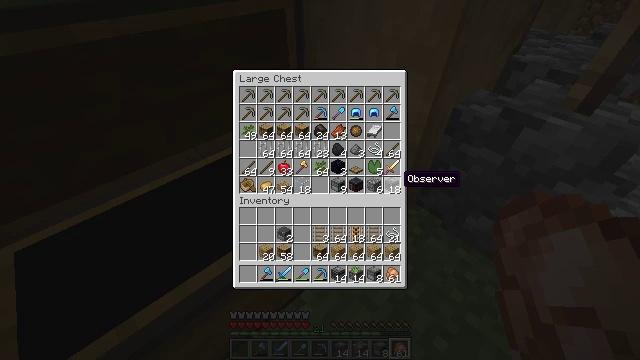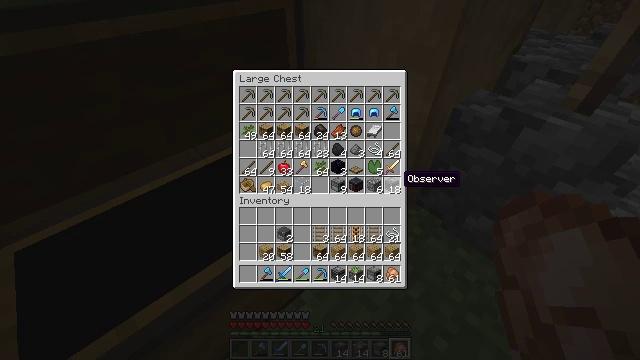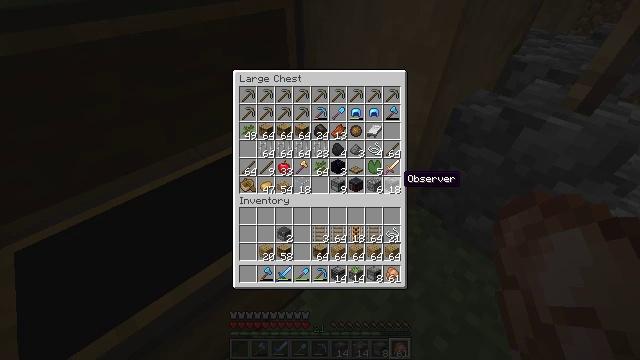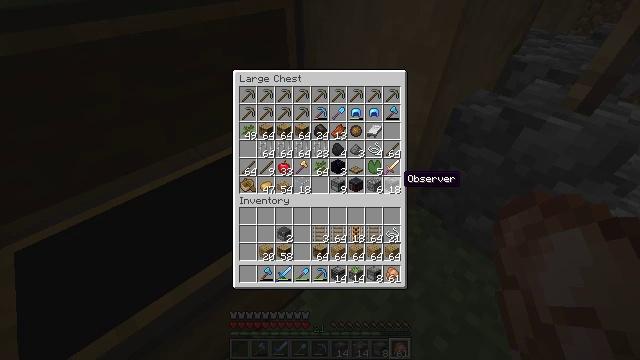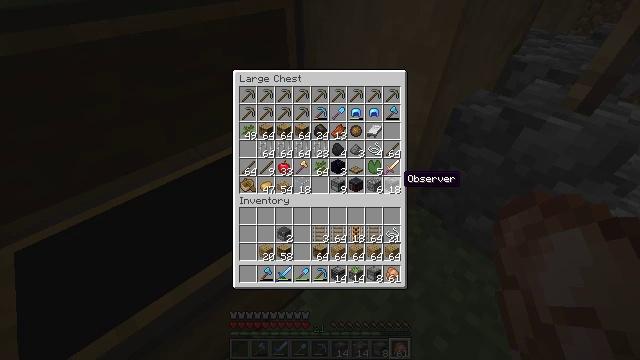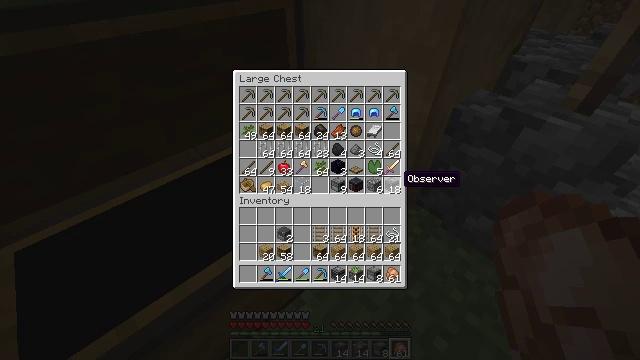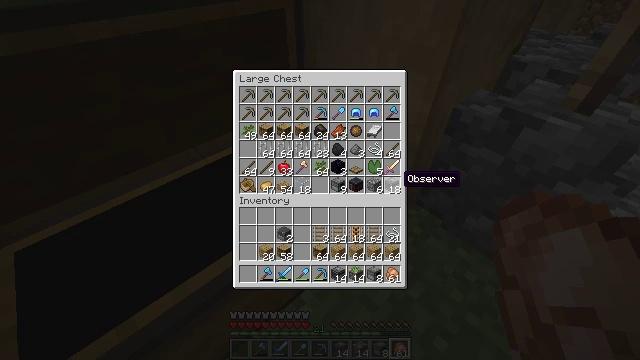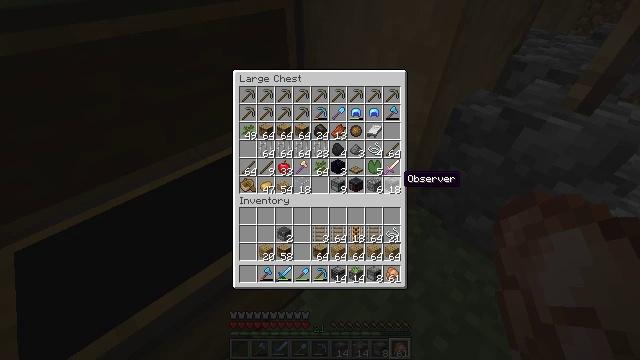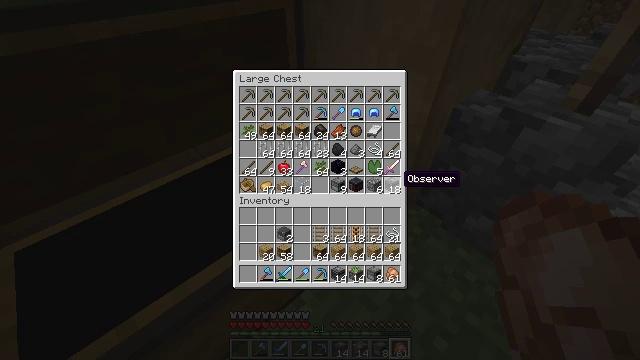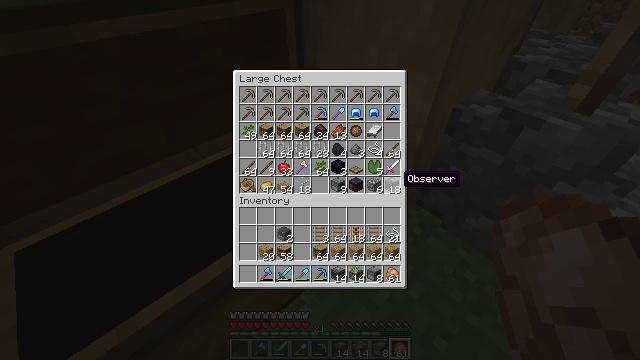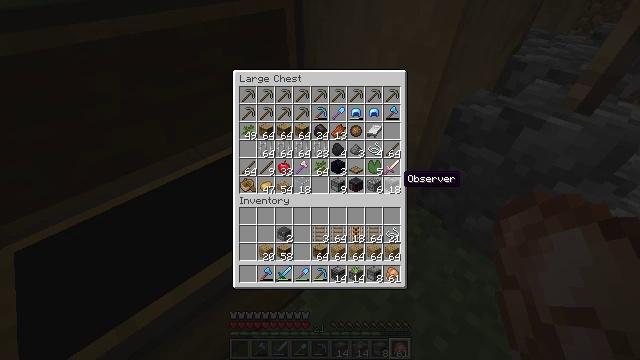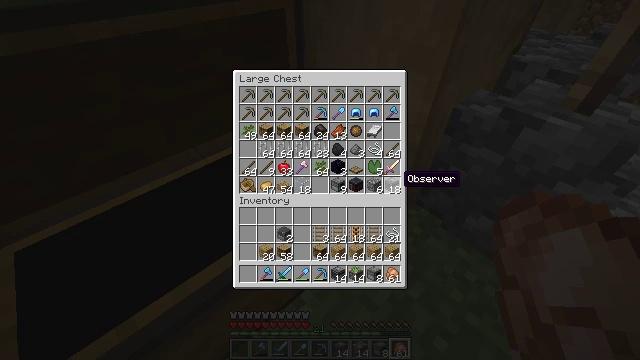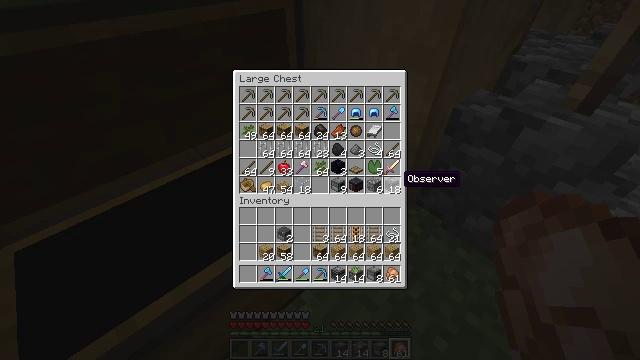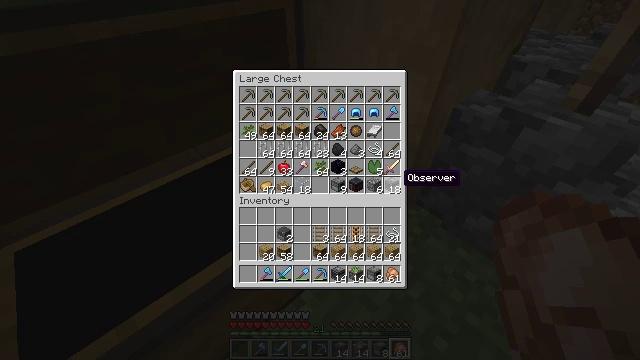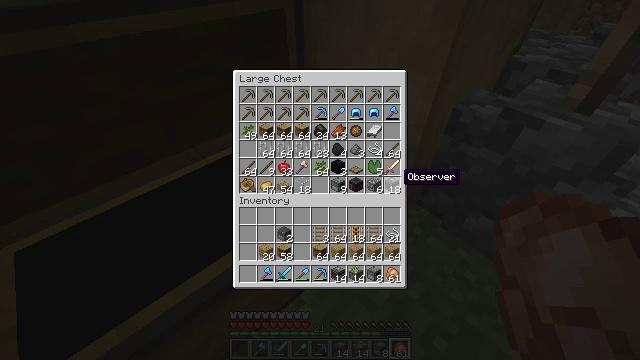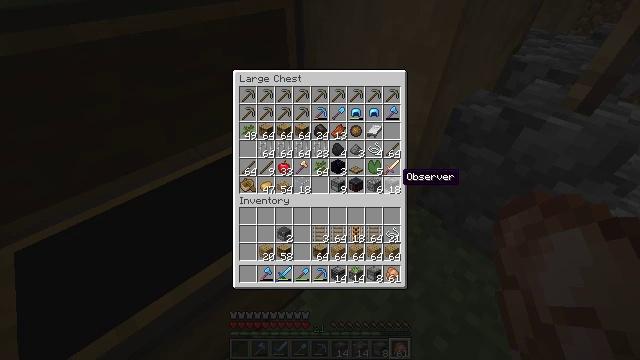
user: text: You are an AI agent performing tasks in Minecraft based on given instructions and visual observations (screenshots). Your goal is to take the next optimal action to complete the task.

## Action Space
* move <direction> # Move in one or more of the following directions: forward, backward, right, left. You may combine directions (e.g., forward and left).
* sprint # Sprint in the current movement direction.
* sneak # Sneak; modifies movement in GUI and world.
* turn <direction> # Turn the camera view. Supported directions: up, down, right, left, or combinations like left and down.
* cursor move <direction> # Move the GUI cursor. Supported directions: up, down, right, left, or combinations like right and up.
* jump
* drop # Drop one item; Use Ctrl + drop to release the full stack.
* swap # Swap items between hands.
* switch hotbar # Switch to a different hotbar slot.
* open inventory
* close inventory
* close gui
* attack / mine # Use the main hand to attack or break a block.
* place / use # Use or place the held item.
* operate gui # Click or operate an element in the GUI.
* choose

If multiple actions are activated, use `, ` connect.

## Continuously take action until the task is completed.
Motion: motion action
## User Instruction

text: Remove a furnace from the inventory.
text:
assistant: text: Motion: no_op
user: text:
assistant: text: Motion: no_op
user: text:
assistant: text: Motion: no_op
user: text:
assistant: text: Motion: no_op
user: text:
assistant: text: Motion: no_op
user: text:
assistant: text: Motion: no_op
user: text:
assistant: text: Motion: no_op
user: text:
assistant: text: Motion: no_op
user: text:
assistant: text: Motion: no_op
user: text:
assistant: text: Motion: no_op
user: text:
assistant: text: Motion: no_op
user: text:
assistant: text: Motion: no_op
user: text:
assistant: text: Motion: no_op
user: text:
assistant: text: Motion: no_op
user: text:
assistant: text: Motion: no_op
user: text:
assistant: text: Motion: no_op
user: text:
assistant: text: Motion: no_op
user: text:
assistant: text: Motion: no_op
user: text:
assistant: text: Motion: no_op
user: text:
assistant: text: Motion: no_op
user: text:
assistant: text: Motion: no_op
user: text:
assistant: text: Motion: no_op
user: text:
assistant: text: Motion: no_op
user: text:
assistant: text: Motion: no_op
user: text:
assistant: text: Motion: no_op
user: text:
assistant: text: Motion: no_op
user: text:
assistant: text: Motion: no_op
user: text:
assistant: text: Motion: no_op
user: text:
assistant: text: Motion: no_op
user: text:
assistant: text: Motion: no_op